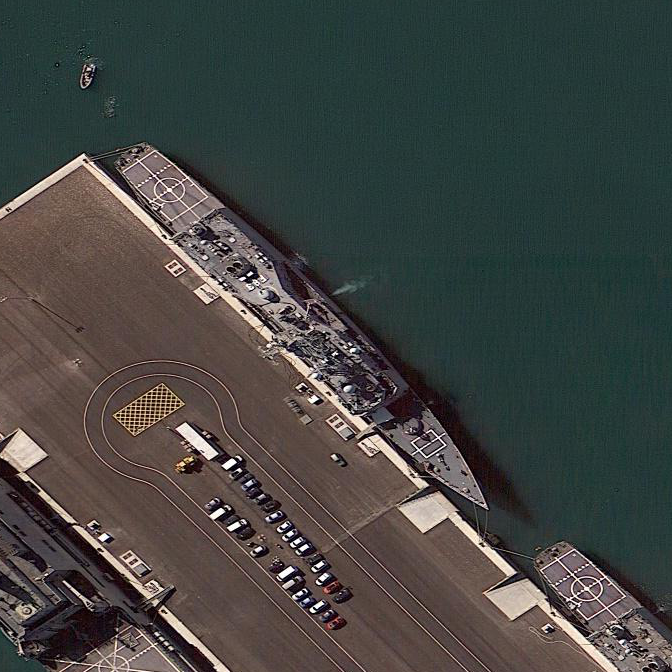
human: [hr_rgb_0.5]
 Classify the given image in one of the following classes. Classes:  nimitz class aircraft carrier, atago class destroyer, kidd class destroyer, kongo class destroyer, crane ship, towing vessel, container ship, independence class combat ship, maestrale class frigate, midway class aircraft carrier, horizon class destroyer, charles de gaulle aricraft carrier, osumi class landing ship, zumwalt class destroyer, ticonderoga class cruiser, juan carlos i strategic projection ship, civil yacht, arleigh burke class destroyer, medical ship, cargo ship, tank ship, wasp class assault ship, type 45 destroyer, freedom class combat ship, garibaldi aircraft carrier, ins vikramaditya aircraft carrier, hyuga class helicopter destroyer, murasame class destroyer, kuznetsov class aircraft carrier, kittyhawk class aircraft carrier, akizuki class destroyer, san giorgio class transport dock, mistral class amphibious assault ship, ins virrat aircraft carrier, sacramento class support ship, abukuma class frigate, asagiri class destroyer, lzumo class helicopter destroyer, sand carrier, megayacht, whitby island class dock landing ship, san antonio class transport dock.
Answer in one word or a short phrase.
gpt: Ticonderoga class cruiser